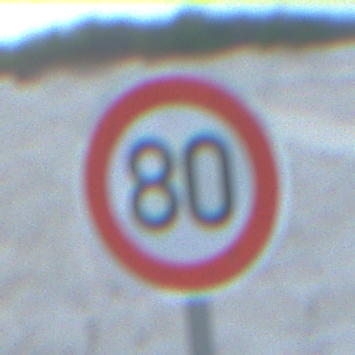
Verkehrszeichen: Geschwindigkeit80
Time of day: SunriseSunset
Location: Outdoor (Beach)
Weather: PartlyCloudy
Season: NotSpecified
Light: Natural